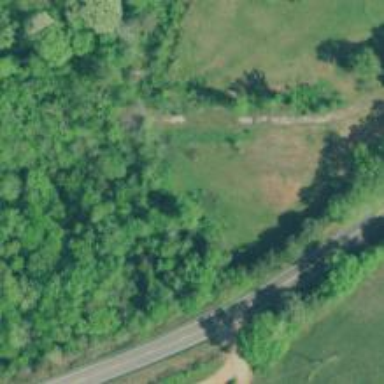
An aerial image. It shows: Track road.